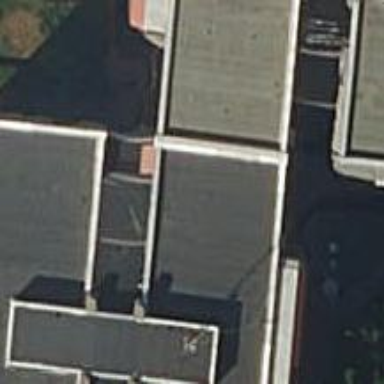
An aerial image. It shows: Kindergarten.